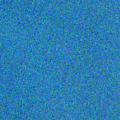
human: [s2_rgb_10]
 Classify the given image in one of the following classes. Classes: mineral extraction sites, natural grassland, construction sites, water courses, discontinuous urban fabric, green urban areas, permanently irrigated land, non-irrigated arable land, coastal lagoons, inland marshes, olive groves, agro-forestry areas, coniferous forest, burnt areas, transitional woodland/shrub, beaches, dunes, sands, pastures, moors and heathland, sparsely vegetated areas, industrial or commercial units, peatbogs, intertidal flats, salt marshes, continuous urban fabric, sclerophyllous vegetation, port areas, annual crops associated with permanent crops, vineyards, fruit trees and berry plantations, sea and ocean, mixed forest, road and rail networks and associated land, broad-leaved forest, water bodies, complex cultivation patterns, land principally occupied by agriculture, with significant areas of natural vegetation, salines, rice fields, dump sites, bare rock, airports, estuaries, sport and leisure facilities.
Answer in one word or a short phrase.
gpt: sea and ocean